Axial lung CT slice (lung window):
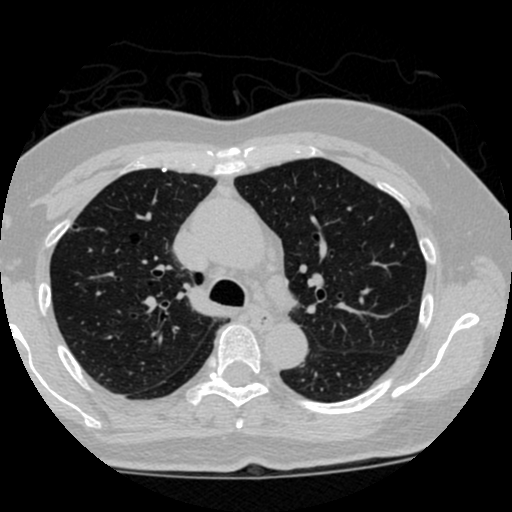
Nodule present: no